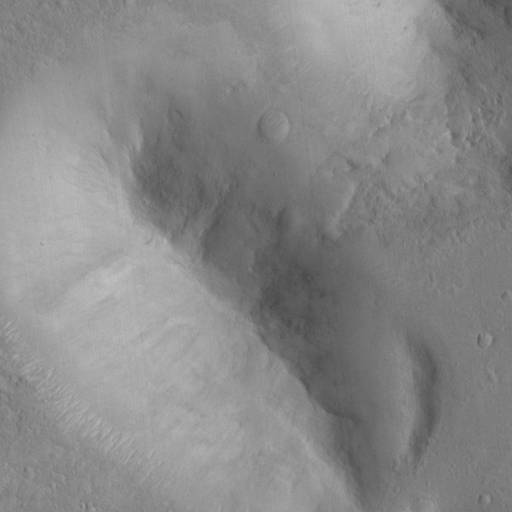
Classes present: Background, Cone